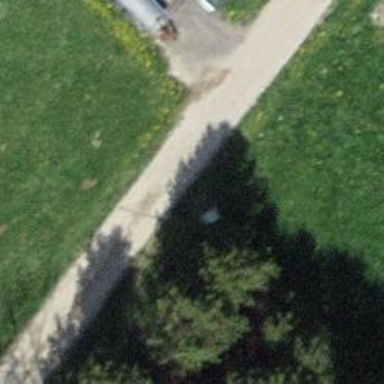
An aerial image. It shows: Gravel track with grade2 tracktype.